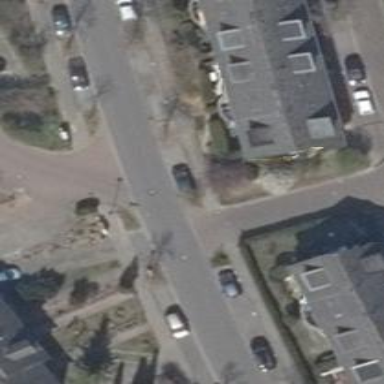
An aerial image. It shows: Residential road.